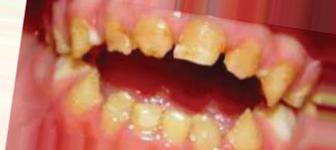
Condition: Tooth Discoloration